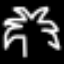
Label: palm tree